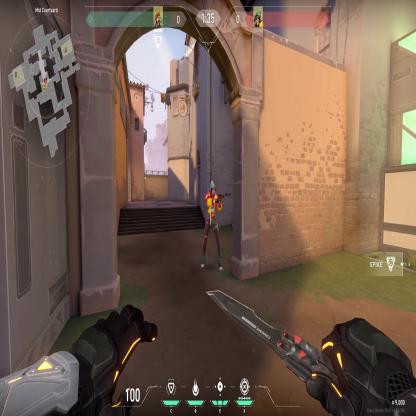
Label: enemy